Aerial crown-view tile of a tropical tree (Barro Colorado Island, Panama), acquired 20250715:
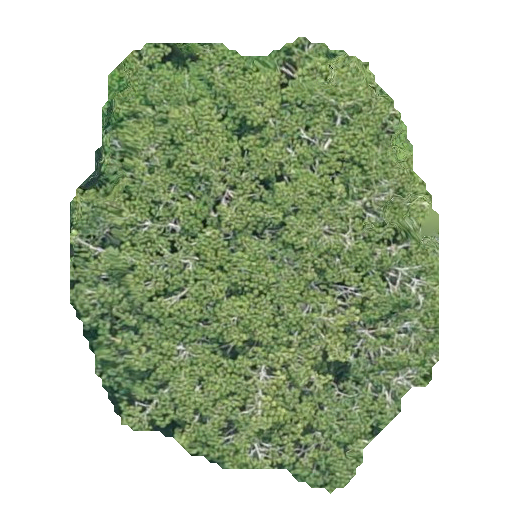
Species: Sterculia apetala
GBIF accepted scientific name: Sterculia apetala
Crown area: 194.013 m²